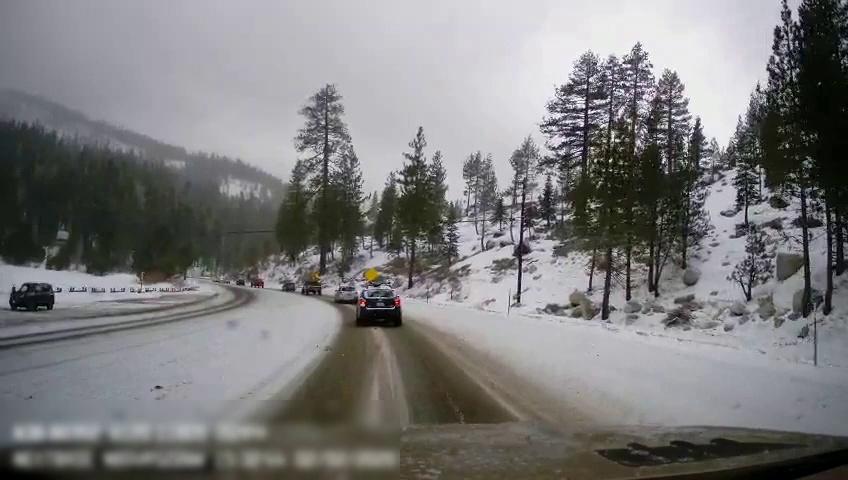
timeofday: Day
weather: Snowy
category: Drivable Space
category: Vehicles | SUV
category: Vehicles | Car
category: Vehicles | Truck
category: Vehicles | Car
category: Traffic | Signs